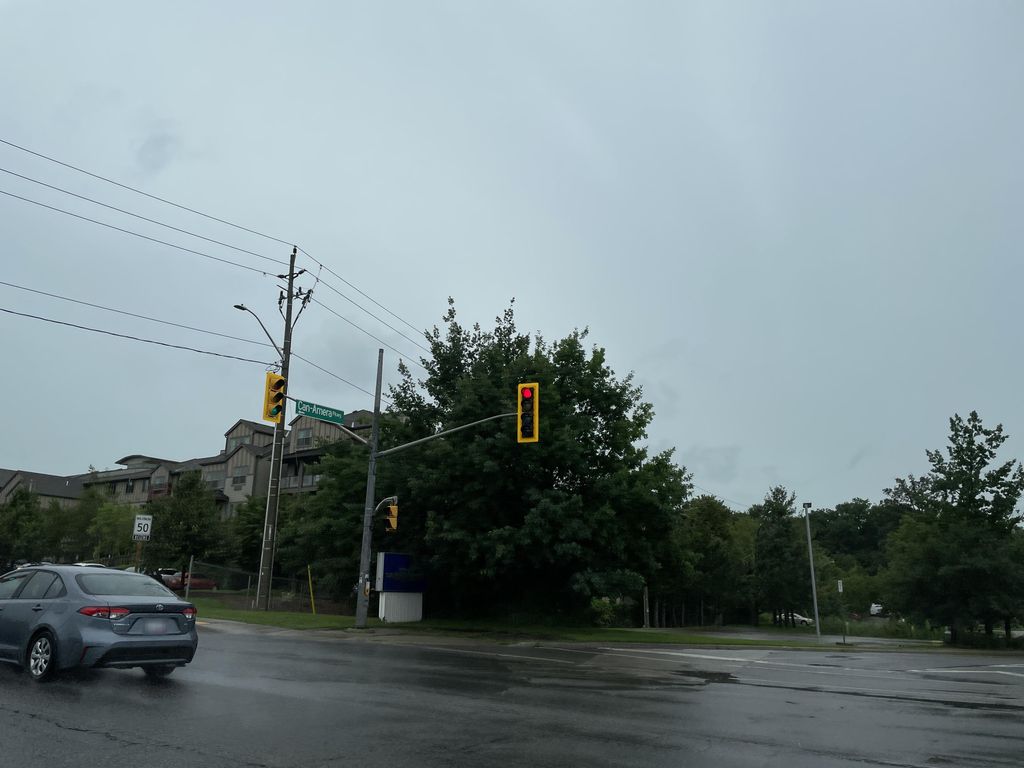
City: kitchener-waterloo